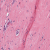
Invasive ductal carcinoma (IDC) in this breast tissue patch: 0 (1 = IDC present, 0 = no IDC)